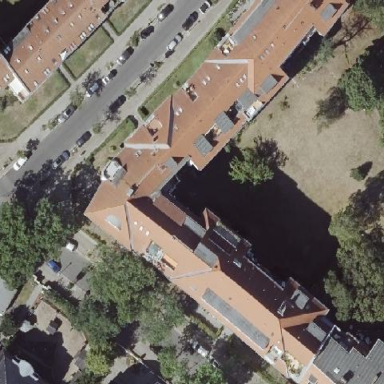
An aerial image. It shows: Hipped roof apartment building.